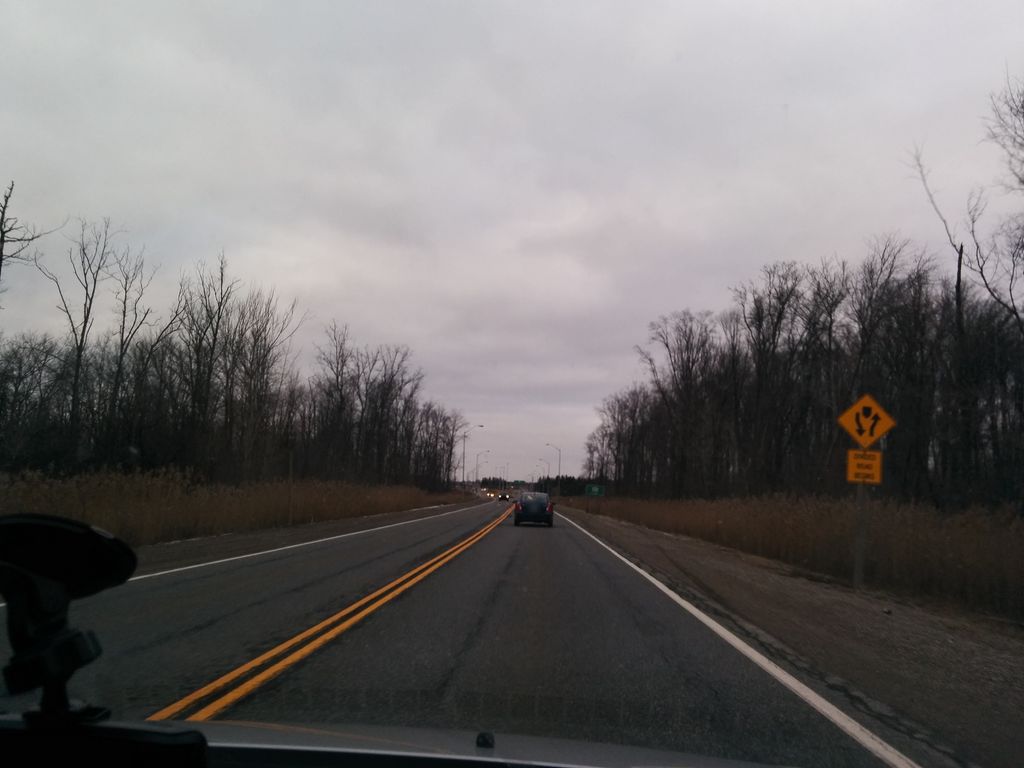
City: hamilton